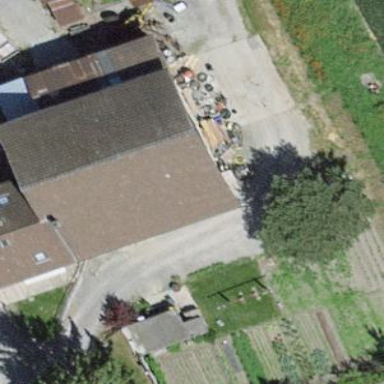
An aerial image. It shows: Farmyard area.